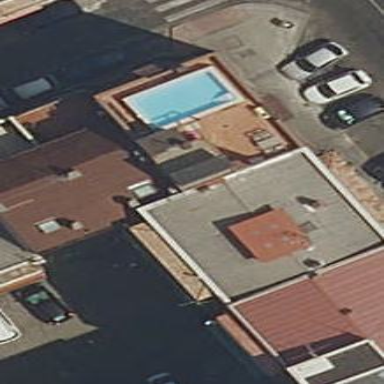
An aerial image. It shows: Image showing building with apartments.